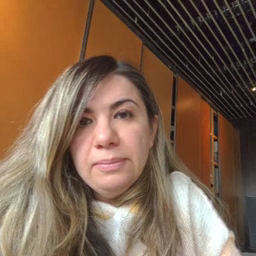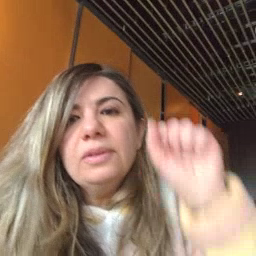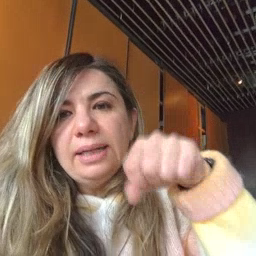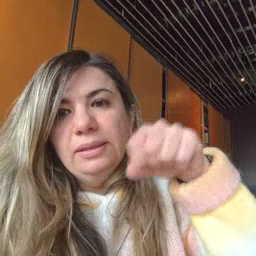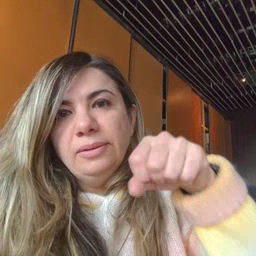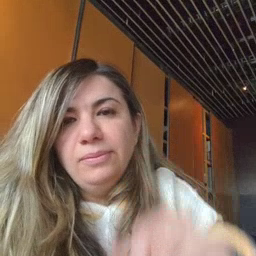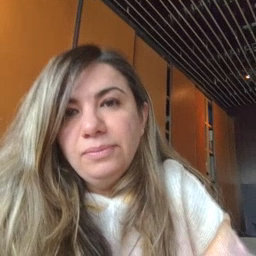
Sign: yes